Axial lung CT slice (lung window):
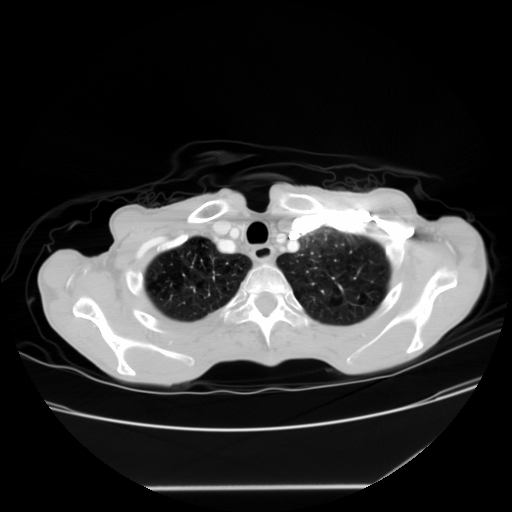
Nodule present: no